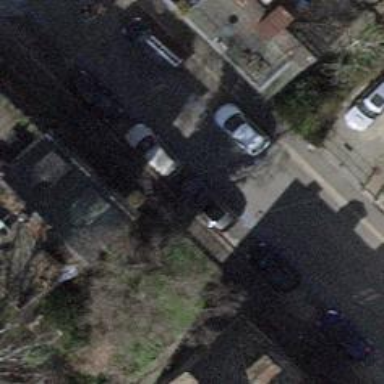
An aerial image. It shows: Parking lane for vehicles.